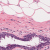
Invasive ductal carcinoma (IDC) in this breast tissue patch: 0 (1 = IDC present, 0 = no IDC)